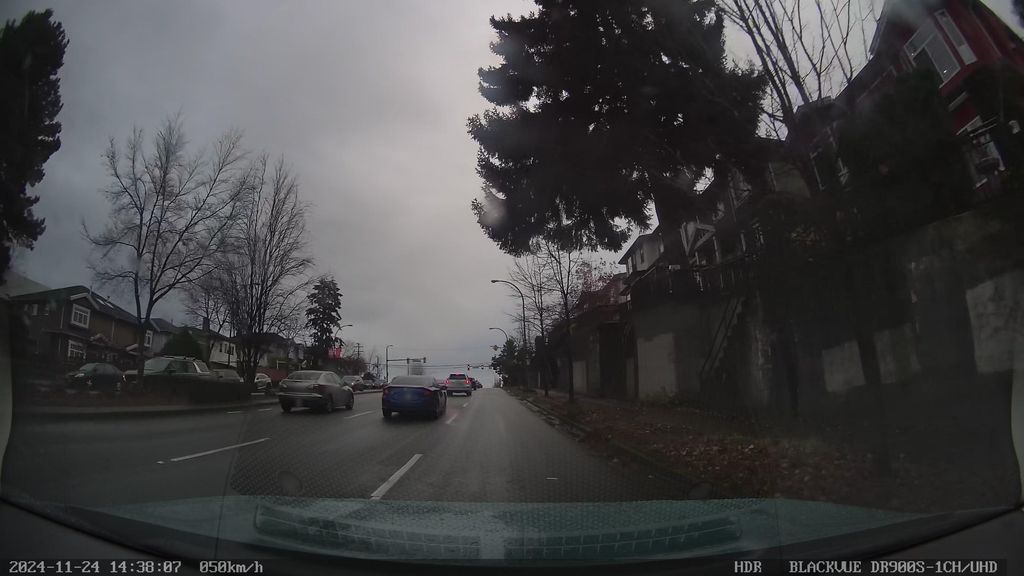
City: vancouver